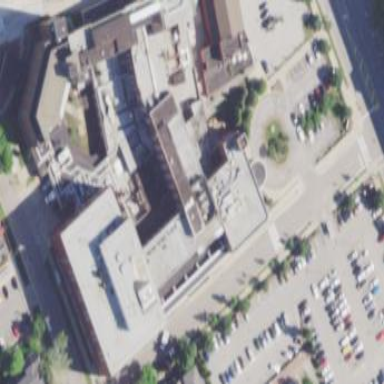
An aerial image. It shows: Hospital providing healthcare services.